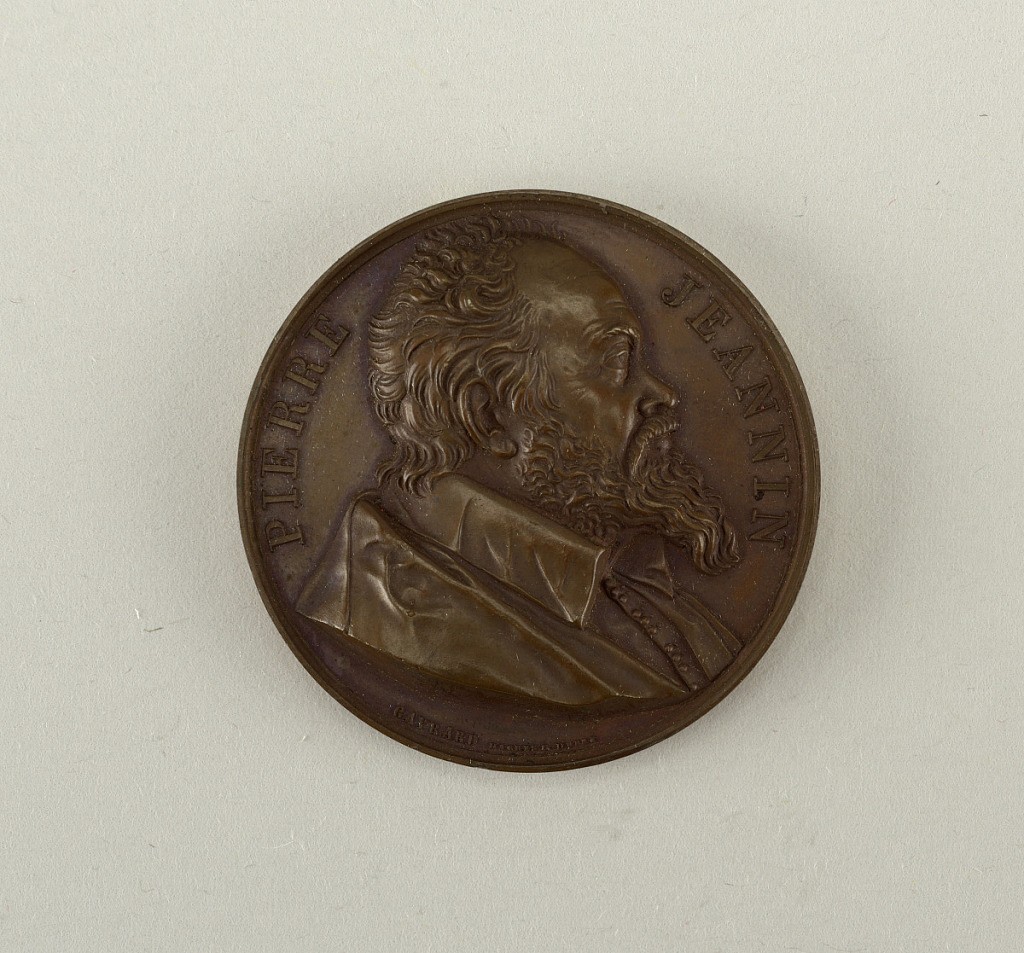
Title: Galerie métallique des grands hommes français (Great Men of France)
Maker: Raymond Gayrard, French, 1777 - 1858
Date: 1817
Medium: Cast bronze
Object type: Medal
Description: Bust of Pierre Jeanine.